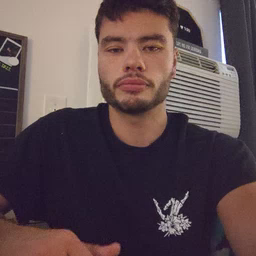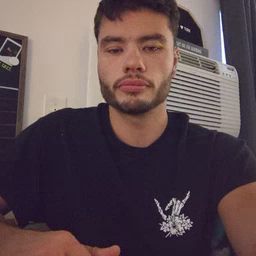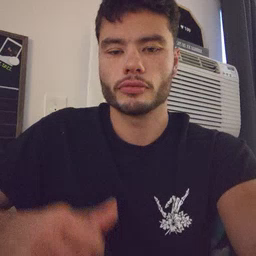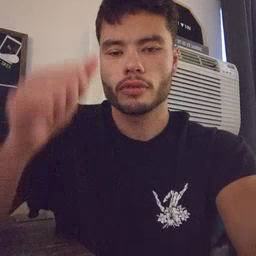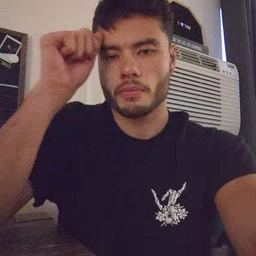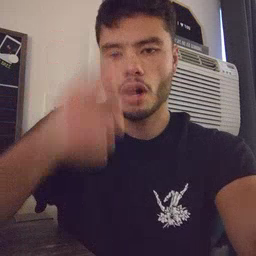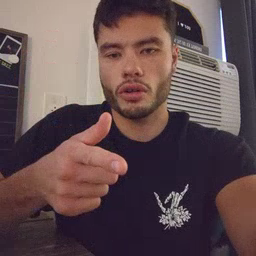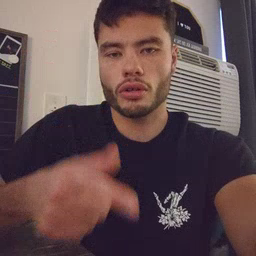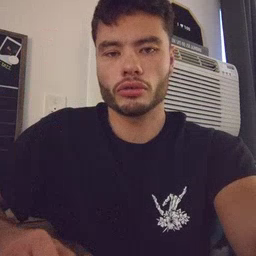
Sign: brother